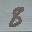
Label: 8